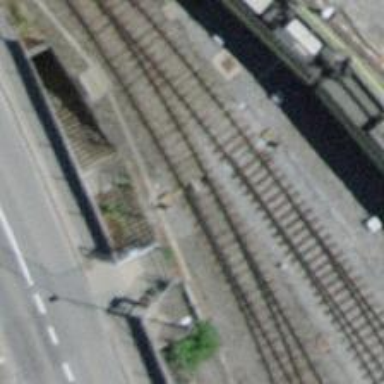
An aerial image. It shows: Railway switch.